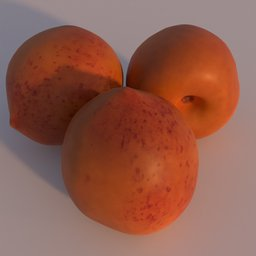
Label: nature